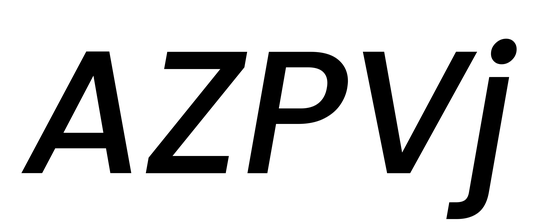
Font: Poppins-MediumItalic